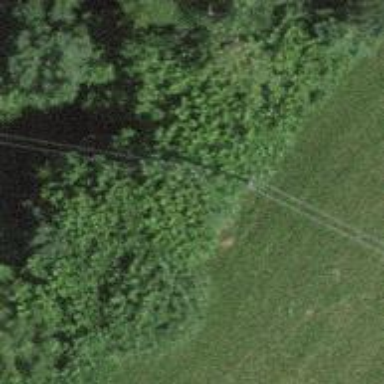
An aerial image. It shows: Minor power line.